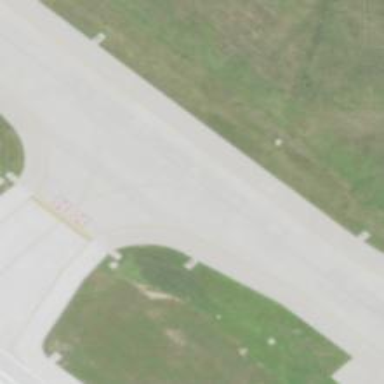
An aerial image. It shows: Image of taxiway at airport.